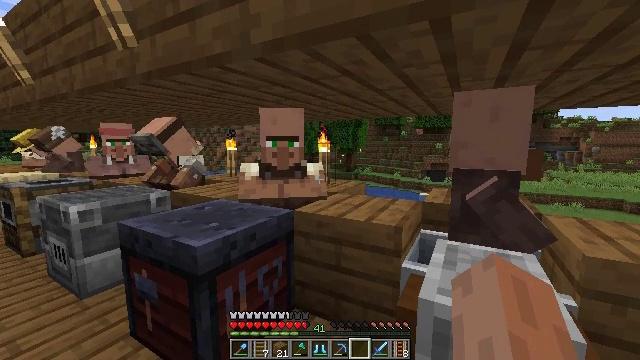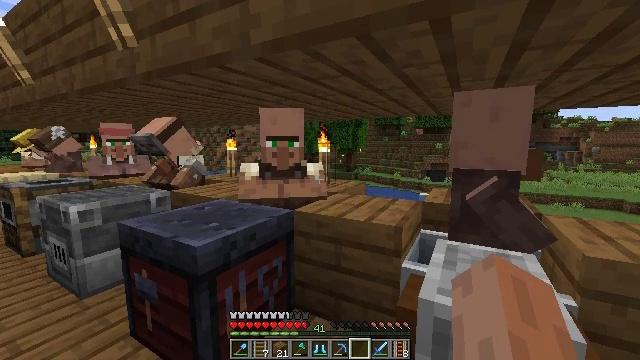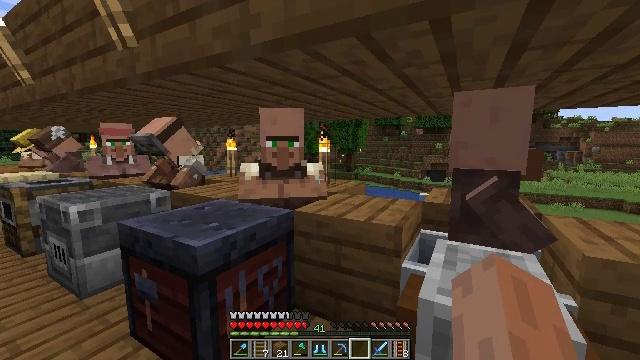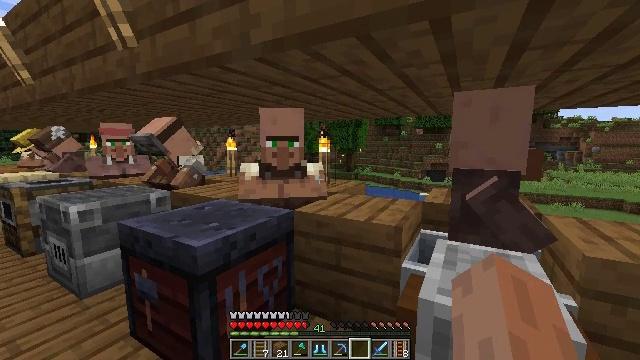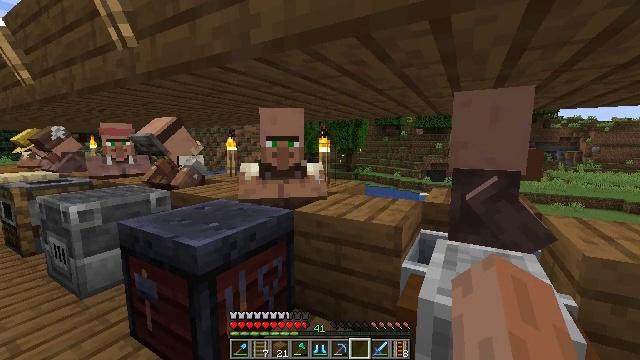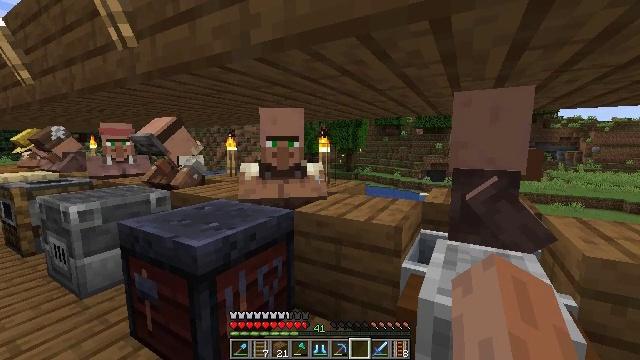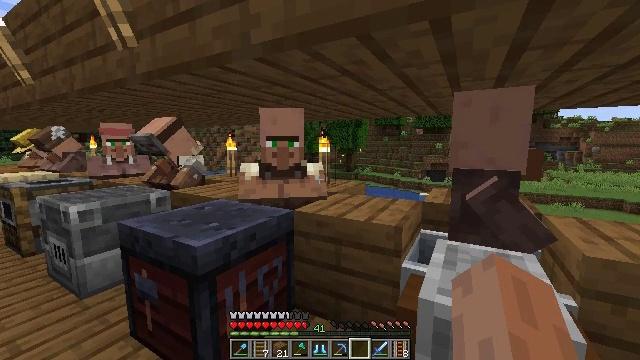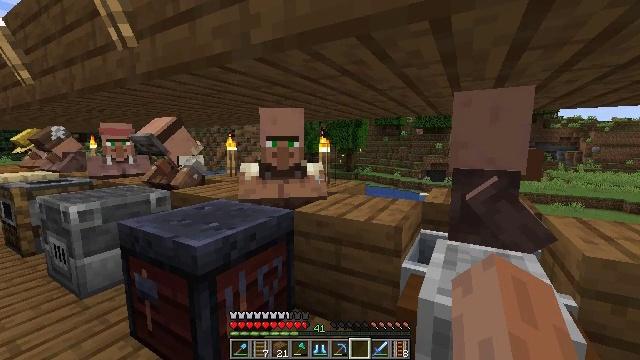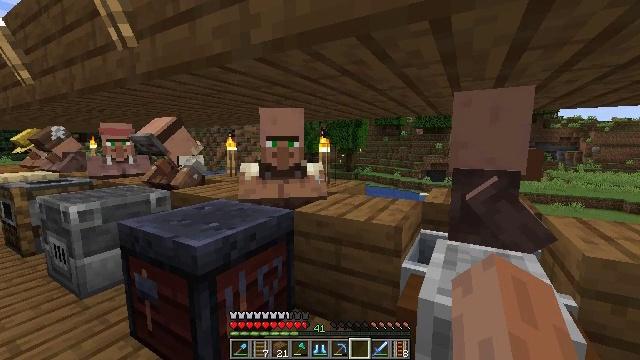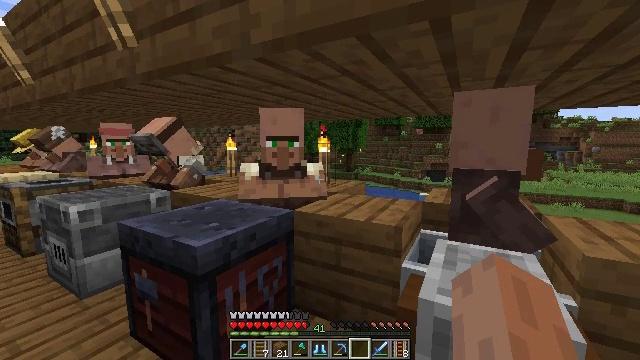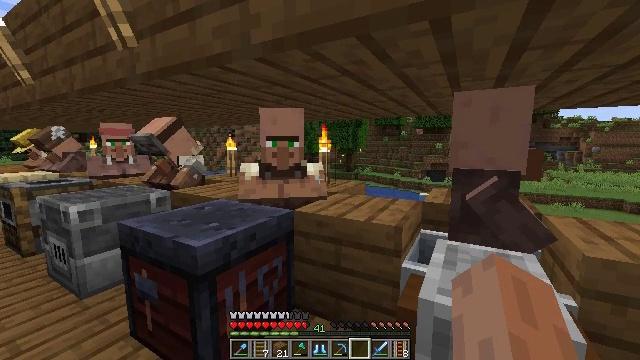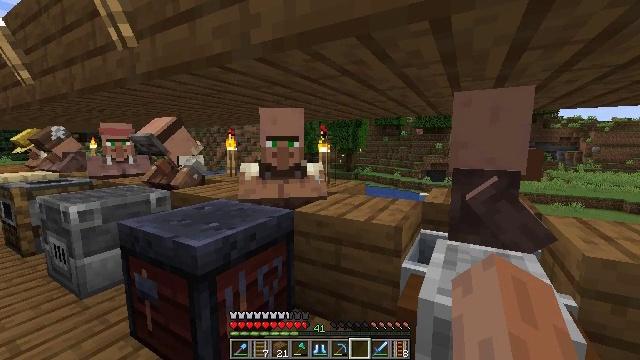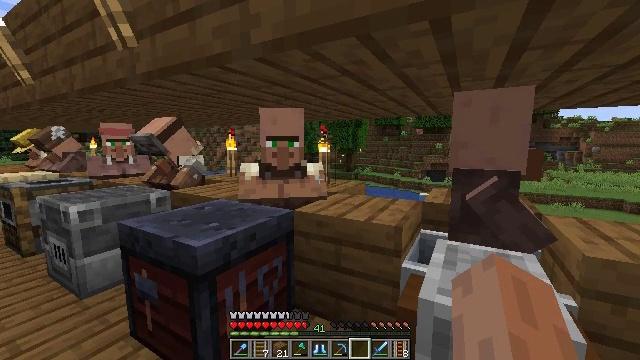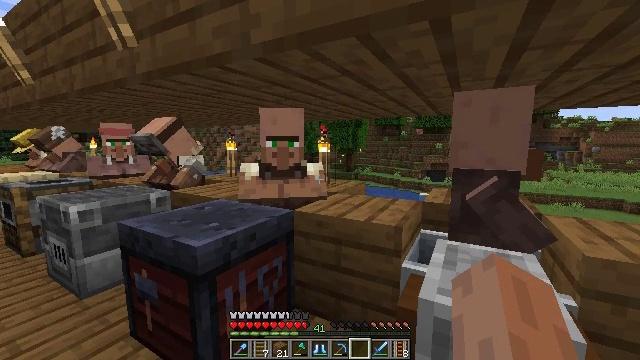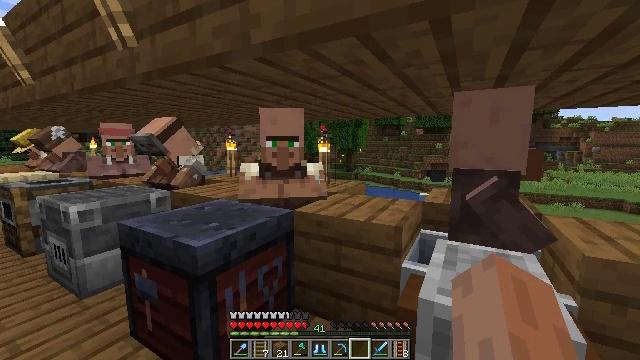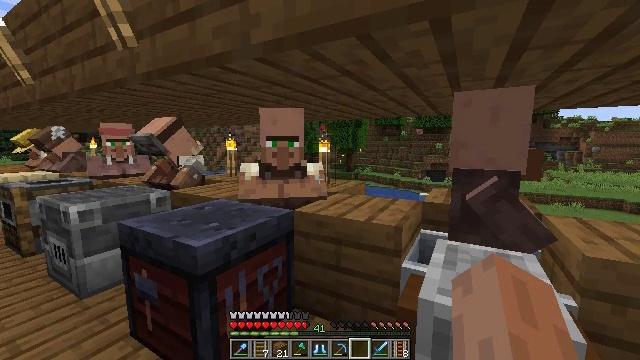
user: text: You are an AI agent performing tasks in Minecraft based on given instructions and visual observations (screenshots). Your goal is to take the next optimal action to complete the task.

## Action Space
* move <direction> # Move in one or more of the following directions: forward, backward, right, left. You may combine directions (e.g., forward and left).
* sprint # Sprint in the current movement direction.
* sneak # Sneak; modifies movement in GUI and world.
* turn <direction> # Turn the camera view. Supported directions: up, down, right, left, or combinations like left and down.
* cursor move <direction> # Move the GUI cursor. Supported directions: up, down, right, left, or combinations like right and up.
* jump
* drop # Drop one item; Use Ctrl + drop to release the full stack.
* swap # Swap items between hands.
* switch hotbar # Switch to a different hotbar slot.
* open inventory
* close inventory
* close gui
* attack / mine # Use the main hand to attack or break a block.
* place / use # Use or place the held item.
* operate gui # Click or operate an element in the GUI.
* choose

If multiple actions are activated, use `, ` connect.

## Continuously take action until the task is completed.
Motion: motion action
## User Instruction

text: Recycle the grindstone by mining it.
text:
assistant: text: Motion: no_op
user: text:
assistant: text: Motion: no_op
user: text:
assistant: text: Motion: no_op
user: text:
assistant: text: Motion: no_op
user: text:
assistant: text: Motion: no_op
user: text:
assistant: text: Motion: no_op
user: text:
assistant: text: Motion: no_op
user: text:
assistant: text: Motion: no_op
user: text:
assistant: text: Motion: no_op
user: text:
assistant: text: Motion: no_op
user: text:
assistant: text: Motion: no_op
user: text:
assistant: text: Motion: no_op
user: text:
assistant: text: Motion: no_op
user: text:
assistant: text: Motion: no_op
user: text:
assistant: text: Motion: no_op
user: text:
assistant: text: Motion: no_op
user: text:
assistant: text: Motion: no_op
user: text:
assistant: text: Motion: no_op
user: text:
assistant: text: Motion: no_op
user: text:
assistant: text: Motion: no_op
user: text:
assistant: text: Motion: no_op
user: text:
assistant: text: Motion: no_op
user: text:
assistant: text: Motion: no_op
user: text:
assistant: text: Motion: no_op
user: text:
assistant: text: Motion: no_op
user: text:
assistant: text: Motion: no_op
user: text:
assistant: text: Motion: no_op
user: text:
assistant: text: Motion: no_op
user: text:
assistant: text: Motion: no_op
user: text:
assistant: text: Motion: no_op